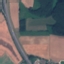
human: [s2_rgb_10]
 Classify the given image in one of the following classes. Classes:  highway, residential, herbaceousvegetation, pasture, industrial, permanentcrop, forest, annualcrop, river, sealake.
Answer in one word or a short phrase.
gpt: Highway